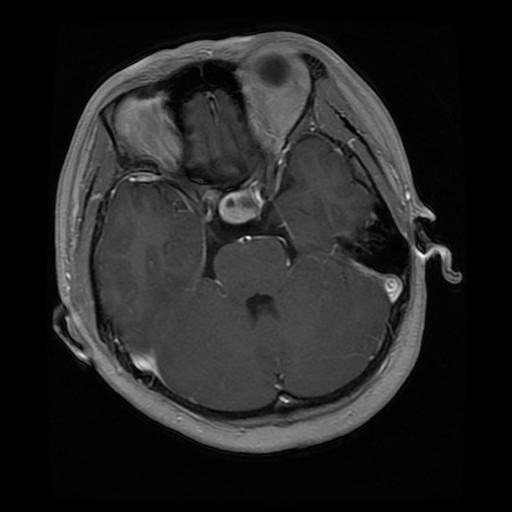
Label: pituitary